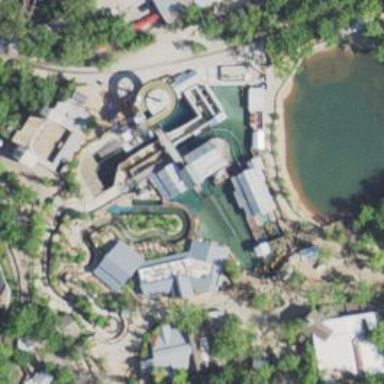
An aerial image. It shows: River rafting attraction.